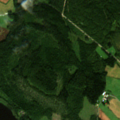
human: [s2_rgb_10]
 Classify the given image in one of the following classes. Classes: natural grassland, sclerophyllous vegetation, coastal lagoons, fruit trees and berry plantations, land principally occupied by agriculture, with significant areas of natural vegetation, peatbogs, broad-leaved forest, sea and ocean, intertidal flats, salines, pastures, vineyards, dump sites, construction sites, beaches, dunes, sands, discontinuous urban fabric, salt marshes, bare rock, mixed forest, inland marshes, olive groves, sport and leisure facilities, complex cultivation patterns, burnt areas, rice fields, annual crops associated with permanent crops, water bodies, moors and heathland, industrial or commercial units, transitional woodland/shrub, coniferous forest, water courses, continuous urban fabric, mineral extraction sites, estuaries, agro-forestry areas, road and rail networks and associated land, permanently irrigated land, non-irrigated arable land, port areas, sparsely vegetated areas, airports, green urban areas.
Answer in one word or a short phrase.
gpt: non-irrigated arable land, mixed forest, water bodies